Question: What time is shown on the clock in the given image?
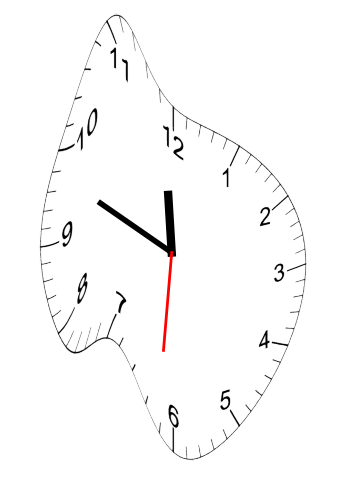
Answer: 11:48:31